Interaction volume radius: 5 \u00c5
Interaction volume height: 15 \u00c5
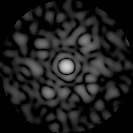
Disorder parameter: 0.7827